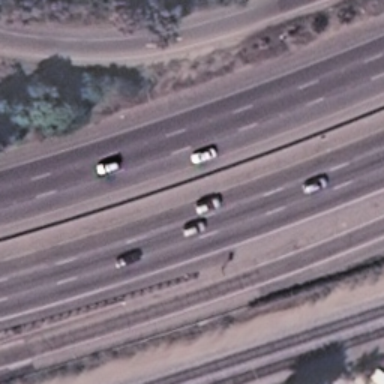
There are two curved freeways with some plants beside them .